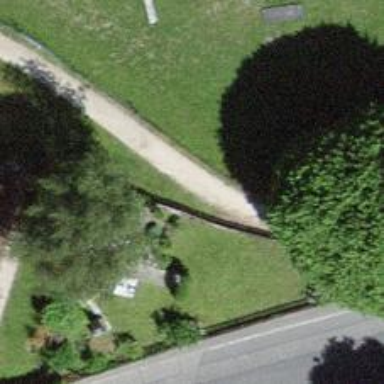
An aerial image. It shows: Compacted path.